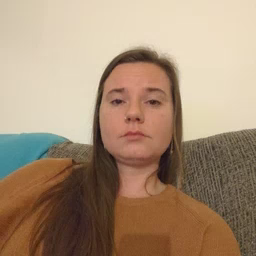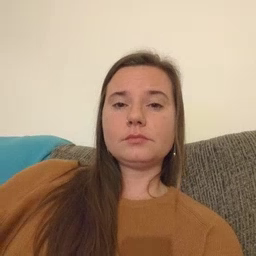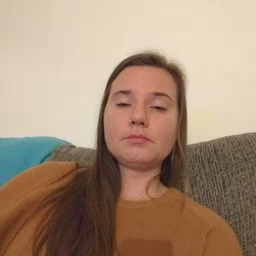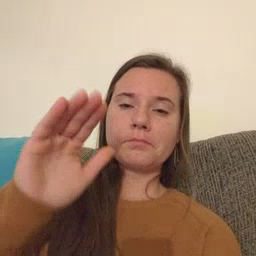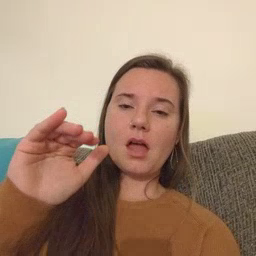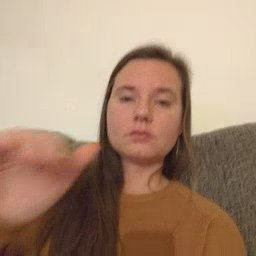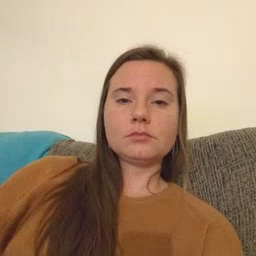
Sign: bye